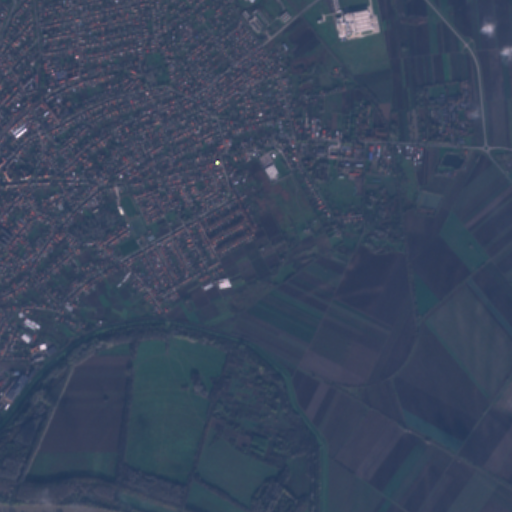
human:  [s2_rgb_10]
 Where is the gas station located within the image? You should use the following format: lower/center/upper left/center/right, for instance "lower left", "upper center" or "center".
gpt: The gas station is located in the upper right of the image.
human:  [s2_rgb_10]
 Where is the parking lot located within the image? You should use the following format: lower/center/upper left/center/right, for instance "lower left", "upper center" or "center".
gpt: The parking lot is located in the upper right of the image.
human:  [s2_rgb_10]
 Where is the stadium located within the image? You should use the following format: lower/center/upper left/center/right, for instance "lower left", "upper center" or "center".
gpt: The stadium is located in the center left of the image.
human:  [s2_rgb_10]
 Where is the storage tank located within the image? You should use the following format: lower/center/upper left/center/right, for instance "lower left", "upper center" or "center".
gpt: The storage tank is located in the upper center of the image.
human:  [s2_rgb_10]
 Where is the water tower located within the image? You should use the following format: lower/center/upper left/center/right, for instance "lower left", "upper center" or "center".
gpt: The water tower is located in the upper left of the image.
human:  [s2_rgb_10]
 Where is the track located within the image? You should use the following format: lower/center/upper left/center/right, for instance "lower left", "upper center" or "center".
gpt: There is no track in the image.